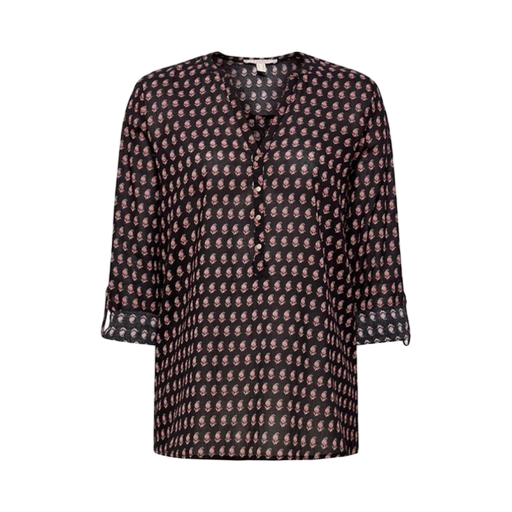
black tab-sleeve printed tunic, black printed henley, black printed shirt, white background